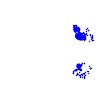
Particle: electron